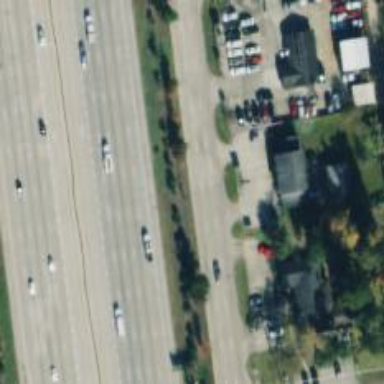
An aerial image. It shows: Secondary road with frontage road.